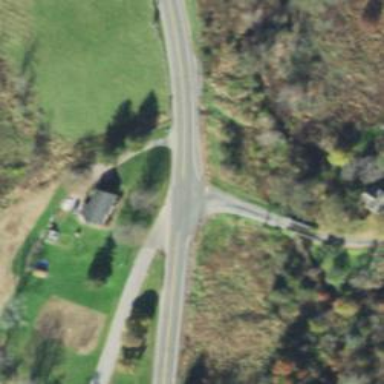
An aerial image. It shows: Secondary road.